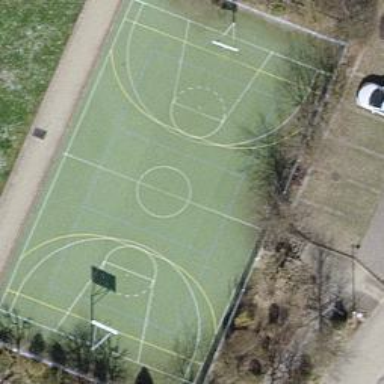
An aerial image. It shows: Basketball court on leisure land pitch.